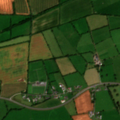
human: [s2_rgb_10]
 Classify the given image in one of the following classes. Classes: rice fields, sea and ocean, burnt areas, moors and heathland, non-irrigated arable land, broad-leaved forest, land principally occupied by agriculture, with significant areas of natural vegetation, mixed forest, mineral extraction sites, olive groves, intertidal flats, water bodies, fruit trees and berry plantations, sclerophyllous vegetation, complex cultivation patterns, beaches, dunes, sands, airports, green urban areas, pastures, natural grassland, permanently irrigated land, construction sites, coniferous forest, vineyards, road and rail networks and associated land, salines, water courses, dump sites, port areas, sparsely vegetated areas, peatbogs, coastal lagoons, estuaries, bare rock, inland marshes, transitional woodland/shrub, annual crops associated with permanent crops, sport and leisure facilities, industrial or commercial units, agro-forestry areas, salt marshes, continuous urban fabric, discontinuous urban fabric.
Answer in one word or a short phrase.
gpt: non-irrigated arable land, pastures